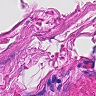
Metastatic tissue present: no